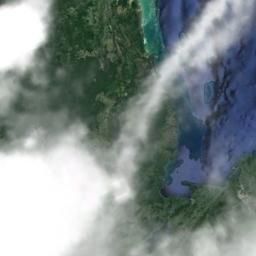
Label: cloud